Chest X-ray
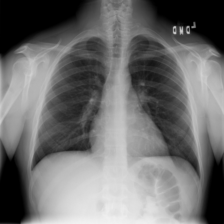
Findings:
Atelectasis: negative
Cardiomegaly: negative
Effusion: negative
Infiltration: negative
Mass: negative
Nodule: negative
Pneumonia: negative
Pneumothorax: negative
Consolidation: negative
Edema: negative
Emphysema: negative
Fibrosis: negative
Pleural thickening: negative
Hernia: negative